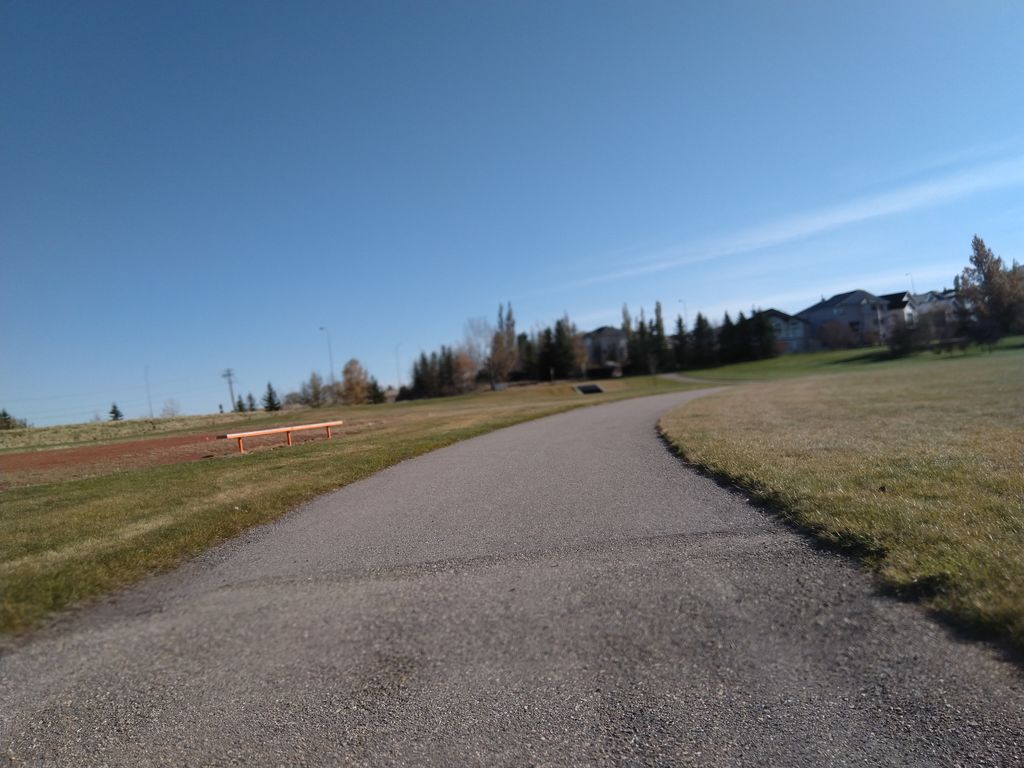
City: calgary